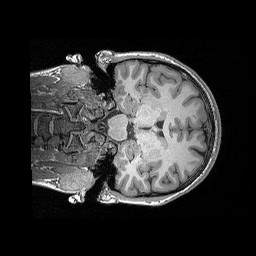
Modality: T1w
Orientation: coronal
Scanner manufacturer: siemens
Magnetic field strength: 3 T
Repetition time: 2.3 s
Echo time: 0.00298 s